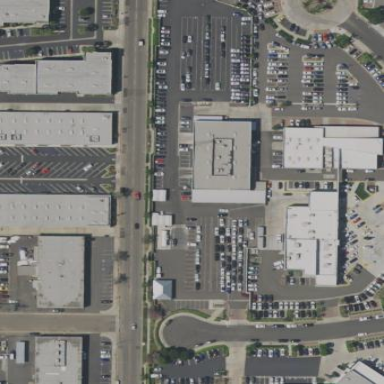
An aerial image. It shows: Retail area.